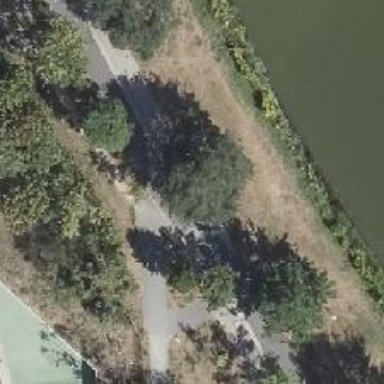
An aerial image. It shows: Asphalt path for cycling.